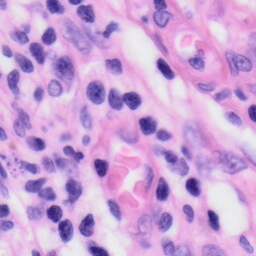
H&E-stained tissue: Skin